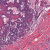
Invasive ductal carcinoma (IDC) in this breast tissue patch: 1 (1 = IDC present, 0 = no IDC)